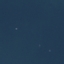
Land use / land cover: SeaLake